如图，已知平面$\alpha$截球$O$所得截面圆的半径为$\sqrt{3}$，该球面的点到平面$\alpha$的最大距离为3，则球$O$的体积为( \quad )

\vspace{0.3cm}
\noindent\textbf{A．$\dfrac{4\pi}{3}$\quad B．$\dfrac{8\pi}{3}$\quad C．$\dfrac{16\pi}{3}$\quad D．$\dfrac{32\pi}{3}$}
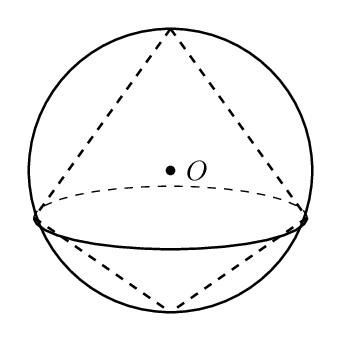
【解答】
\vspace{0.5cm}
\noindent\textbf{【分析】根据条件求出球$O$的半径即可．}

\vspace{0.5cm}
\noindent\textbf{【解答】解：依题意得：截面圆半径$r=\sqrt{3}$，设球$O$的半径为$R$，则球心$O$到截面圆的距离$d=3-R$．}
\noindent\textbf{如图，由勾股定理得：$R^2=(3-R)^2+(\sqrt{3})^2$，解得$R=2$，}
\noindent\textbf{所以球$O$的体积为$\dfrac{4\pi R^3}{3}=\dfrac{32\pi}{3}$．}
\noindent\textbf{故选：$D$．}

\vspace{0.5cm}
\noindent\textbf{【点评】本题考查球体的体积的求法，考查运算求解能力，属于基础题．}
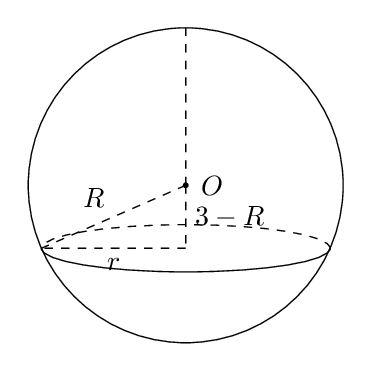